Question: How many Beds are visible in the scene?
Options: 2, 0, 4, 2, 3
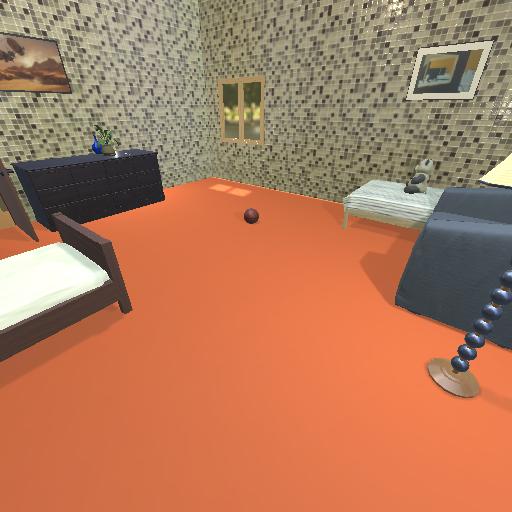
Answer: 2